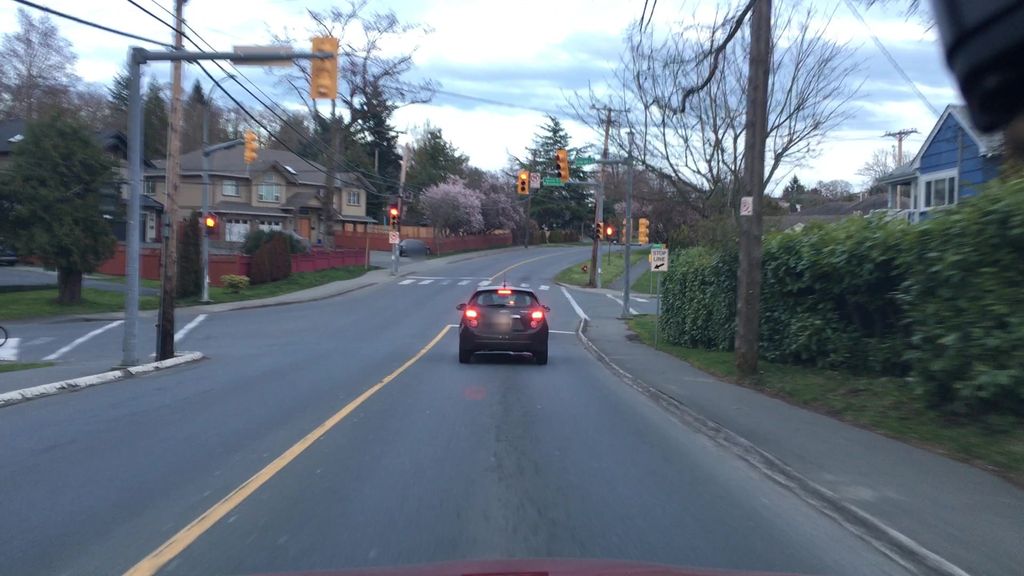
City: victoria